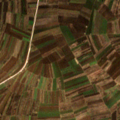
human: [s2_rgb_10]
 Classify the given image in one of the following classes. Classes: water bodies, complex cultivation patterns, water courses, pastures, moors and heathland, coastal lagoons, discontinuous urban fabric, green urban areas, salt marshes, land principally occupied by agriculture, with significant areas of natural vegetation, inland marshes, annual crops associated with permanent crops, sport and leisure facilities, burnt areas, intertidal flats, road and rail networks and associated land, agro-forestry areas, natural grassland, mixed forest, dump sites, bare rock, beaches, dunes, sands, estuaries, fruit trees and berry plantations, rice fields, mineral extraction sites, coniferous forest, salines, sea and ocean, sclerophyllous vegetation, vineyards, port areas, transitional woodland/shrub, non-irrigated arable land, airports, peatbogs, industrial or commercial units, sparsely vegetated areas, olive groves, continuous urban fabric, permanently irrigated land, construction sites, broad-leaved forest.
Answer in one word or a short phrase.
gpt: complex cultivation patterns